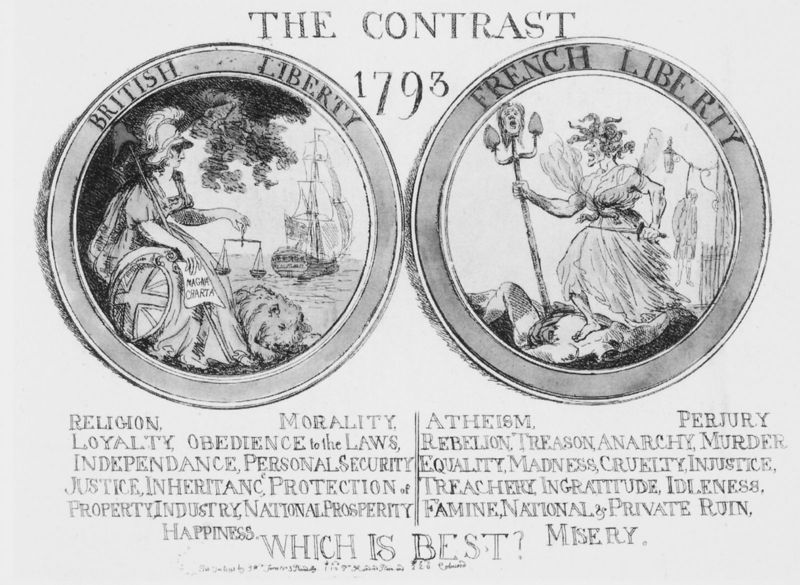
Titel: Der Gegensatz
Künstler: Thomas Rowlandson
Institution: London, University College
Schlagwörter: kopf, laub, wasser, weiß, frankreich, schwarz, england, kontrast, kreis, schiff, schrift, segel, zwei, französisch, rad, schild, waage, druck, illustration, karrikatur, revolution, text, zeitung, dreispitz, helm, medallien, sieg, französich, zahl, freiheit, löwe, emblem, englisch, liberty, kriegerin, britisch, münzen, neptun, dreizack, medaillen, contrast, britannica, 1793, nünzen